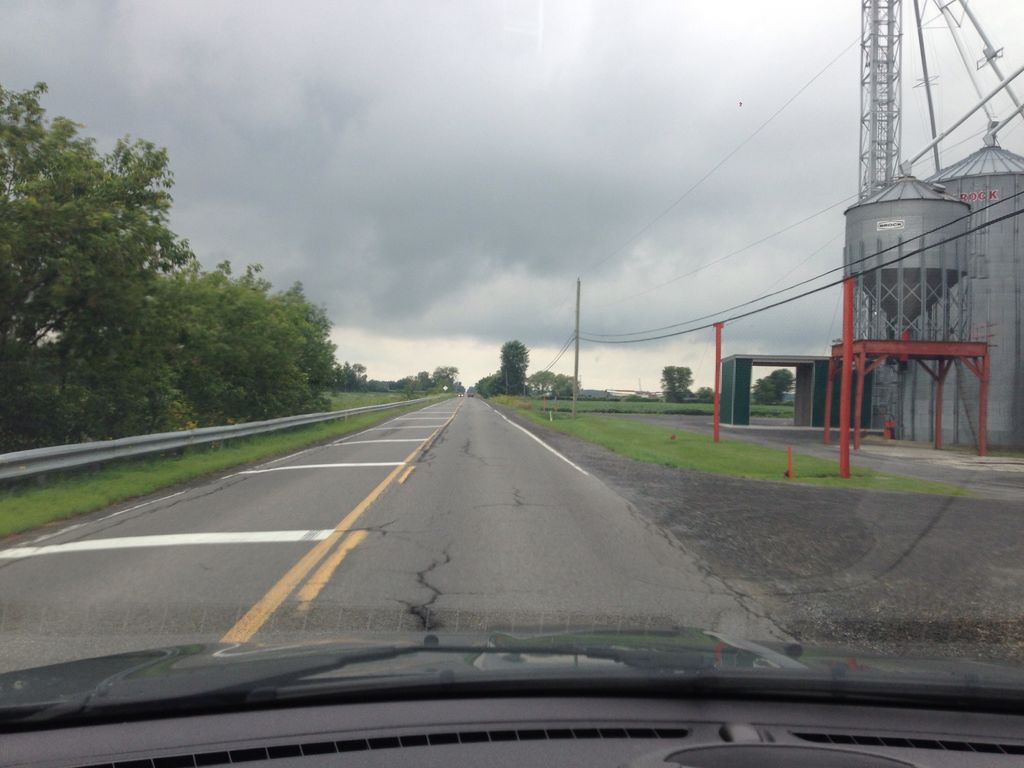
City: ottawa-gatineau